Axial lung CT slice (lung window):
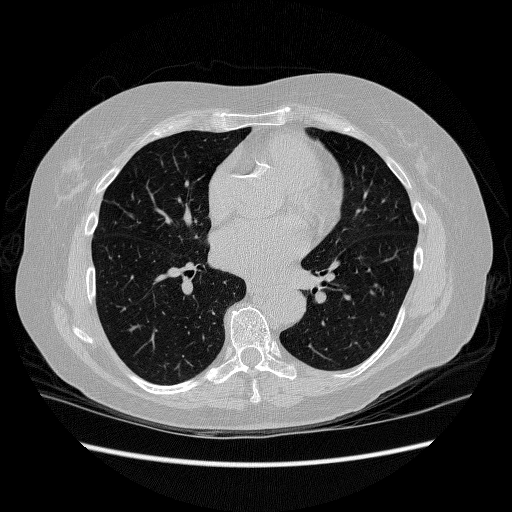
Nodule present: no